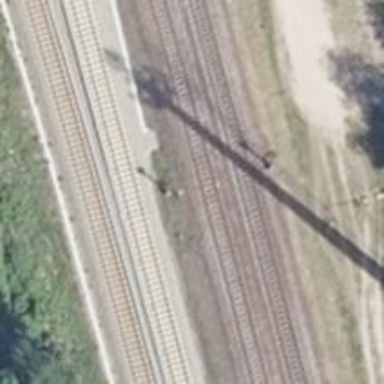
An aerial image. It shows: Railway with electrified contact lines.